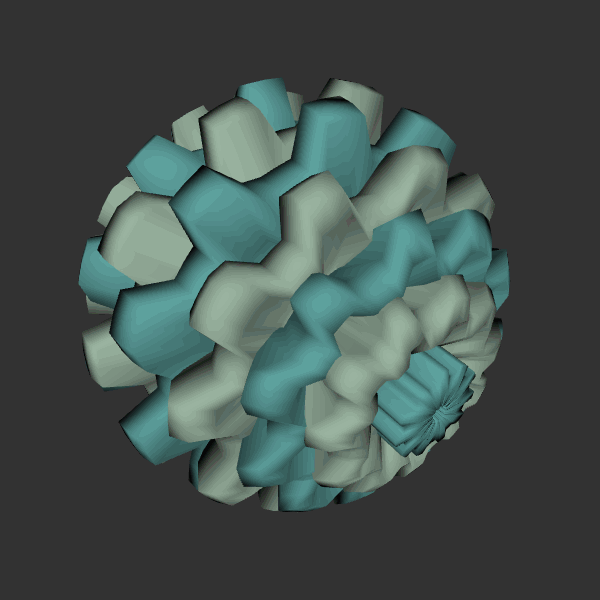
Background: dark